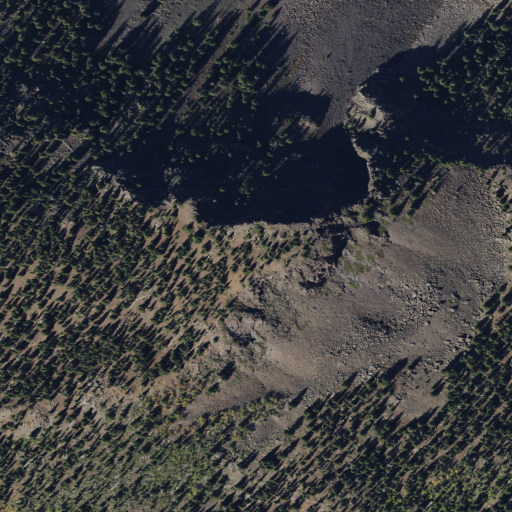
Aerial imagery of cliff(s) in Utah named Fish Creek Point containing evergreen forest and shrub